Field crop: maize
Growth stage: 2
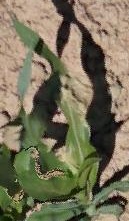
Species: maize